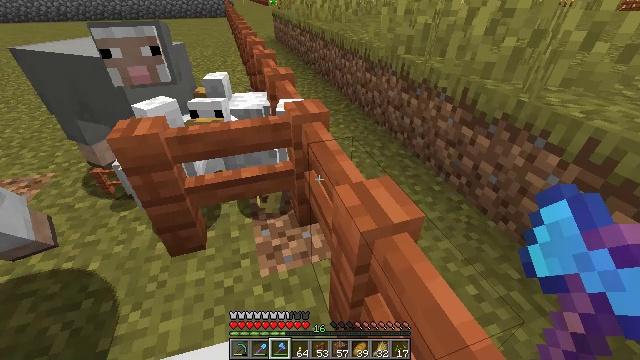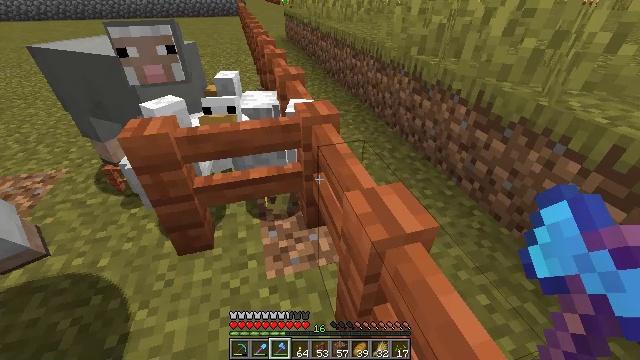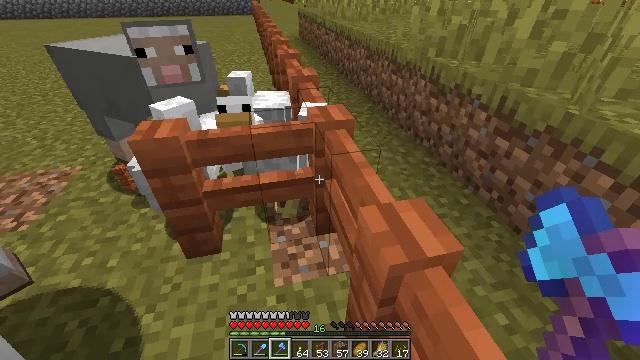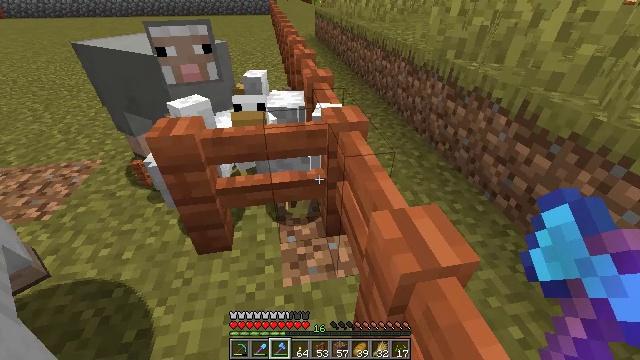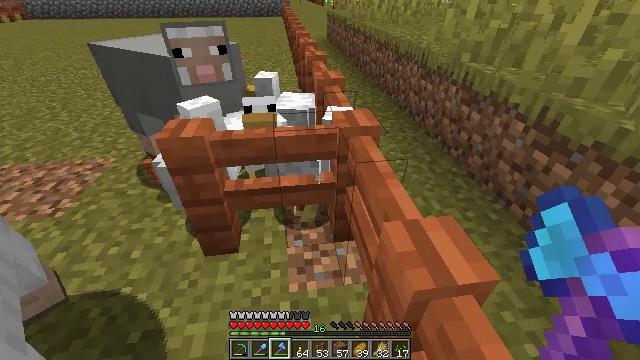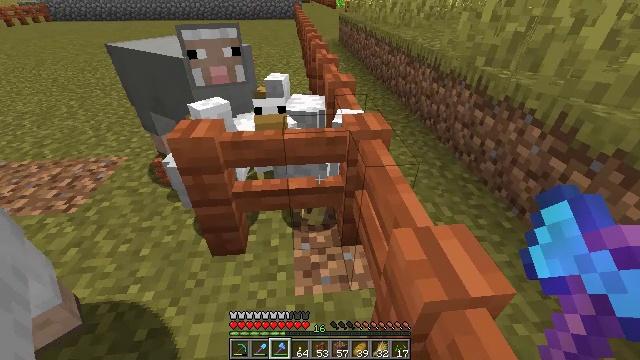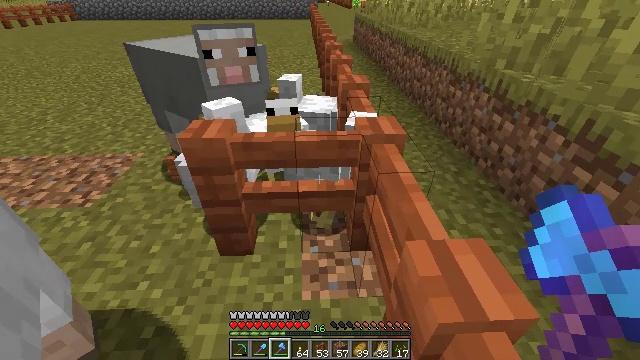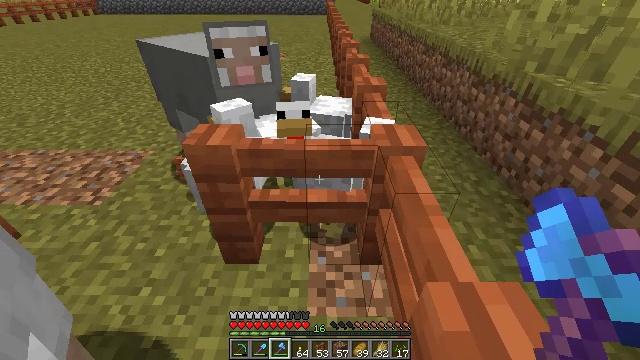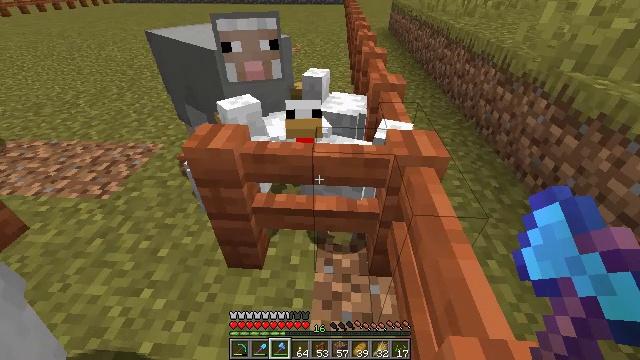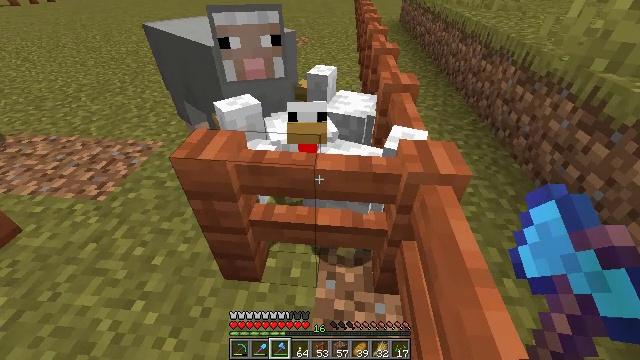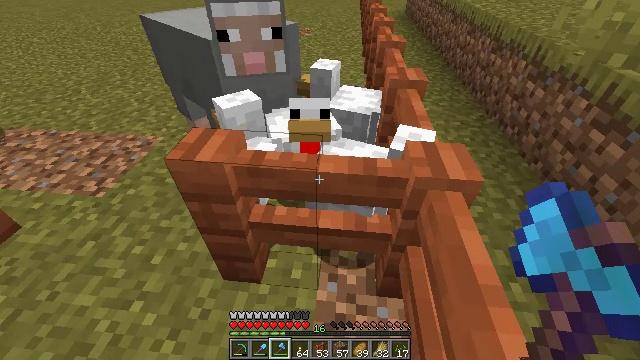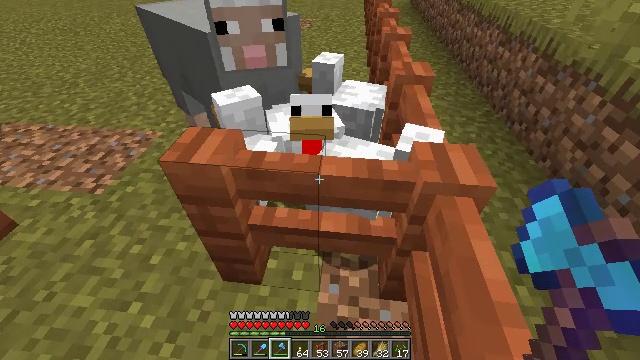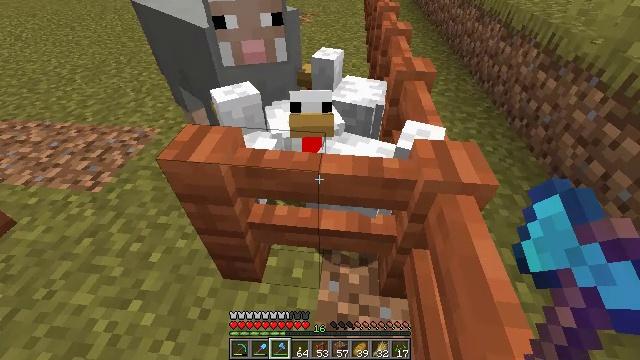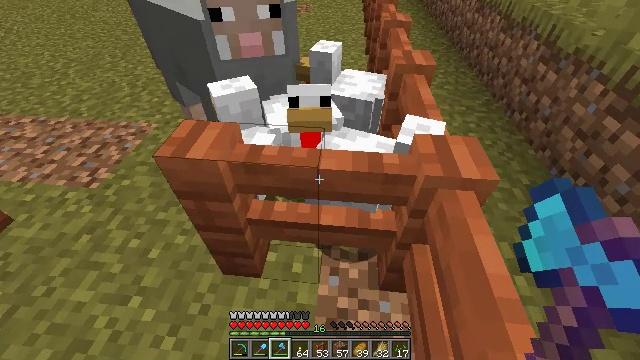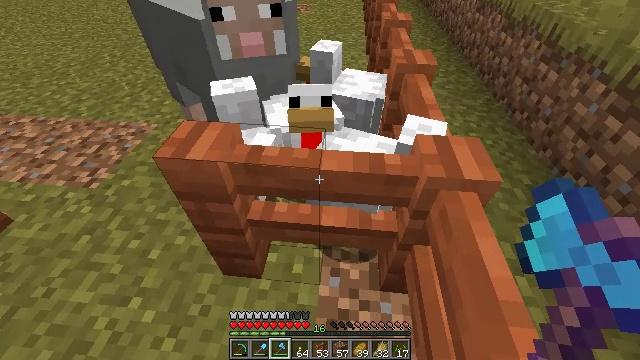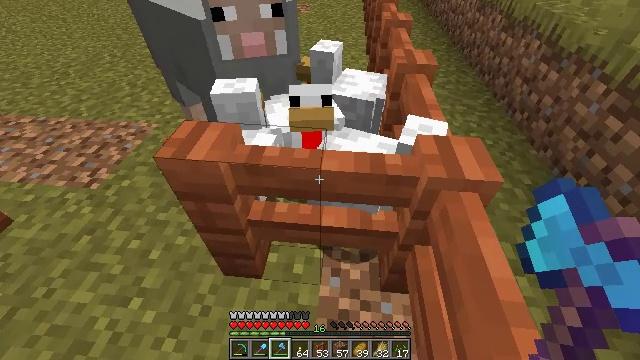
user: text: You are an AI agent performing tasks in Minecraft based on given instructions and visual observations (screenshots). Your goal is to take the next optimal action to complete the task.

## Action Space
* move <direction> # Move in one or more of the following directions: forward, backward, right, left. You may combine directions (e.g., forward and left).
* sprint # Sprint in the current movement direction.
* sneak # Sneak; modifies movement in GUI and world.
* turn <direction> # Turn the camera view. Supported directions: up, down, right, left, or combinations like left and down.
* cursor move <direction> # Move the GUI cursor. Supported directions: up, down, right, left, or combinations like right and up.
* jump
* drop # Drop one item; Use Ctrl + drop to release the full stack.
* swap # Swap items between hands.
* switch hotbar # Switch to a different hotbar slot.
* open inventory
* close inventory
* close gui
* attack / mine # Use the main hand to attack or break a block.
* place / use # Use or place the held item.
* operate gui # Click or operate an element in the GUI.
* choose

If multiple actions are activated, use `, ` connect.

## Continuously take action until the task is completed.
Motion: motion action
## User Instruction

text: Attack the acacia fence to break it.
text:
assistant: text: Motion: turn left
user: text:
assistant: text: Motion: turn left
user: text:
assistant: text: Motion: turn left
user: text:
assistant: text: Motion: turn left
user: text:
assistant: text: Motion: turn left
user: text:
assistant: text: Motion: move forward, turn left
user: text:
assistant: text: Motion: move forward, turn left
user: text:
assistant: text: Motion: move forward, turn left and down
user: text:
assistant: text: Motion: turn left and down
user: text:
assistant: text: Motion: turn down
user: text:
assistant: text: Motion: turn down
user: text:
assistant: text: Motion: no_op
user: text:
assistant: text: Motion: turn down
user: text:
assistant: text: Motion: no_op
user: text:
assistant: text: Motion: no_op
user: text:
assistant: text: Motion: no_op
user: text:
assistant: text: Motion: no_op
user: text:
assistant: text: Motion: no_op
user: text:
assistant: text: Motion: attack / mine
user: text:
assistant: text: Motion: attack / mine
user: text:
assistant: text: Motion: attack / mine
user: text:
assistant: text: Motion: attack / mine
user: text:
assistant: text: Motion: attack / mine
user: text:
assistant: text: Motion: attack / mine
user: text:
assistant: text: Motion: attack / mine
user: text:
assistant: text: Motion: attack / mine
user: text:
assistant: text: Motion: attack / mine
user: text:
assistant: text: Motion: attack / mine
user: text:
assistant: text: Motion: no_op
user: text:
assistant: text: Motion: turn left and down